Interaction volume radius: 5 \u00c5
Interaction volume height: 35 \u00c5
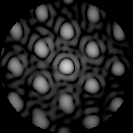
Disorder parameter: 0.2387